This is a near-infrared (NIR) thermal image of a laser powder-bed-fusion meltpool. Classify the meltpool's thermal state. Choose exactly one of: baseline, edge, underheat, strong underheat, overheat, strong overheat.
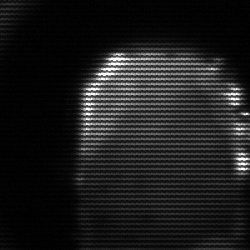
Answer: baseline